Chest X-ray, AP view. Patient: 65 years old, sex F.
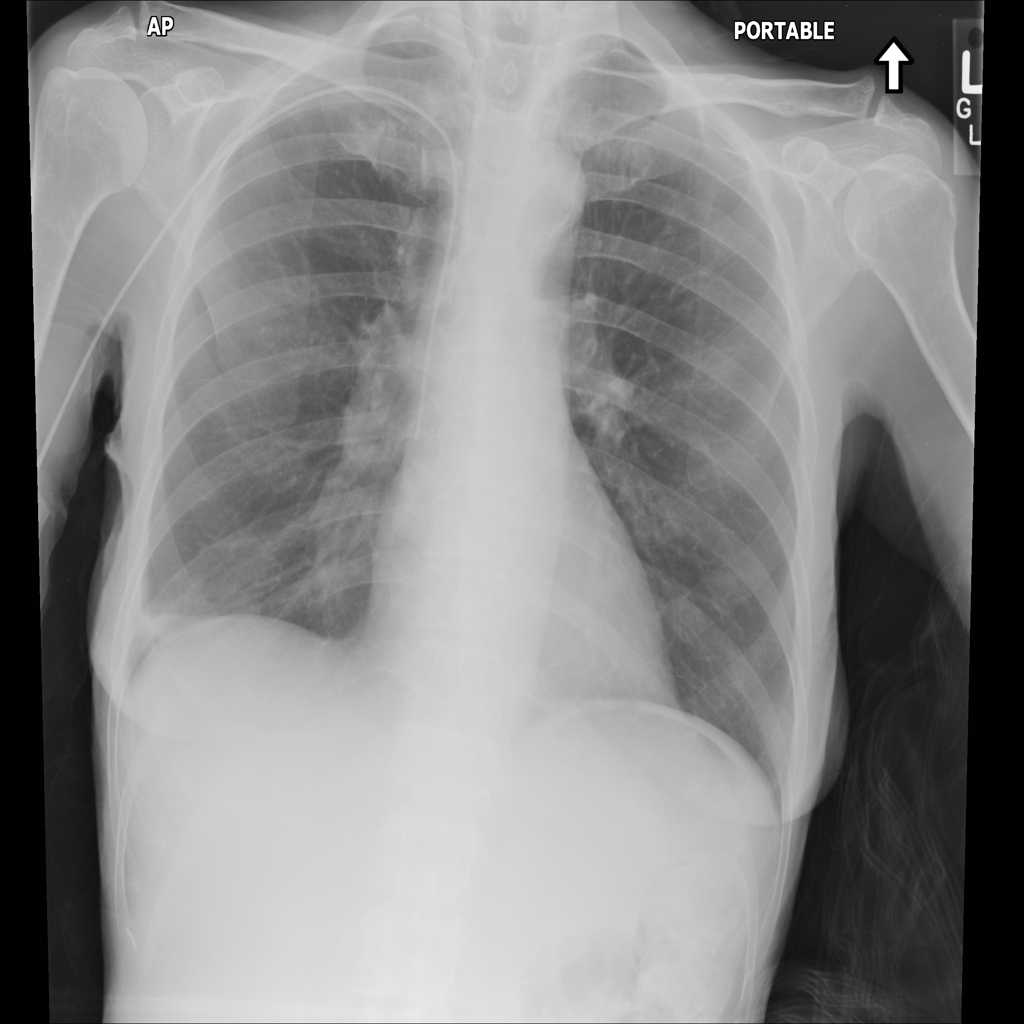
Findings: No Finding